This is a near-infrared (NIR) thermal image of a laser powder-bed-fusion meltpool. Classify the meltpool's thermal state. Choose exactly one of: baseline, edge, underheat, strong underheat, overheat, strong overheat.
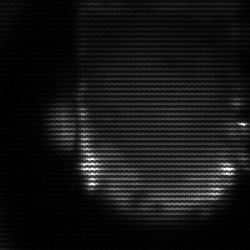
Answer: baseline